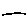
Label: line